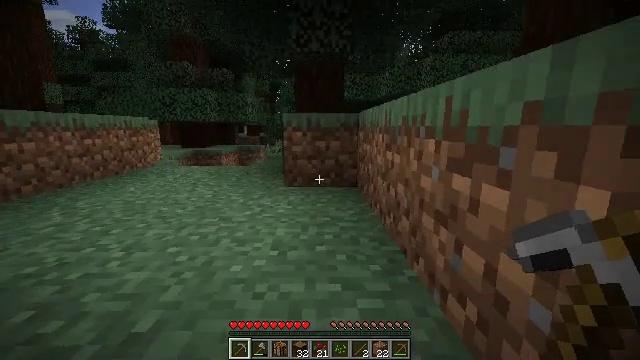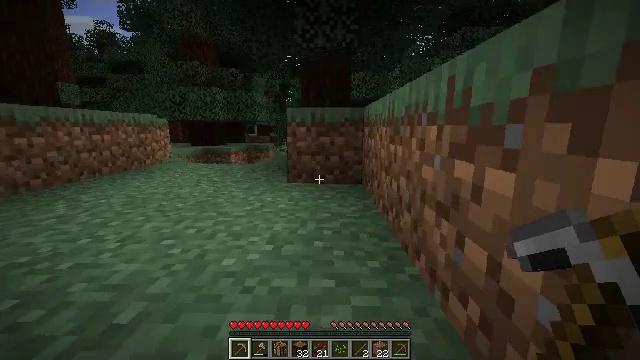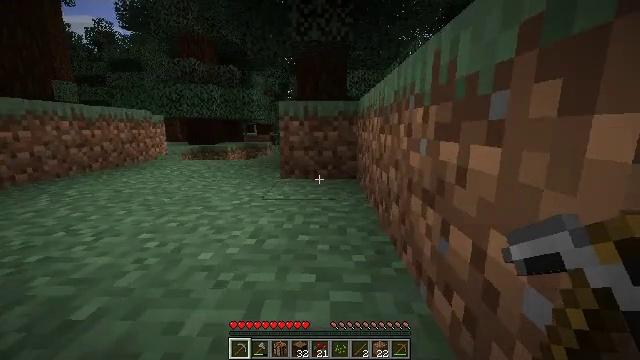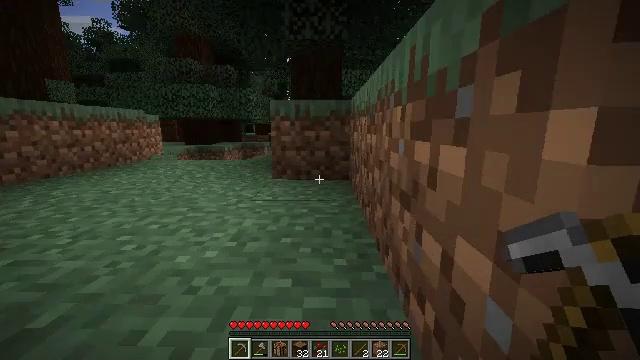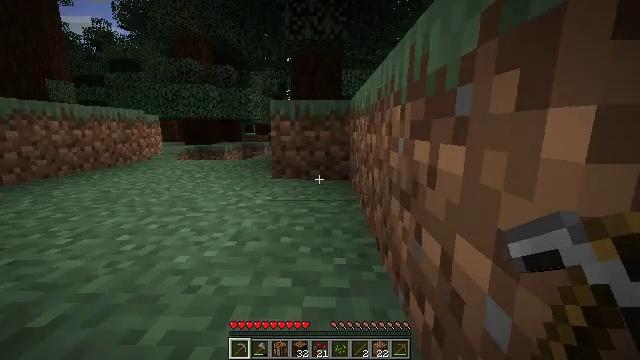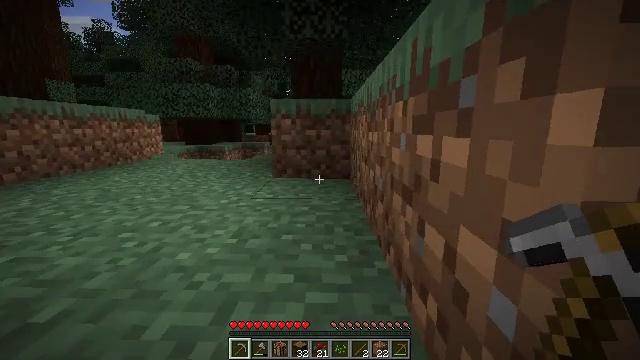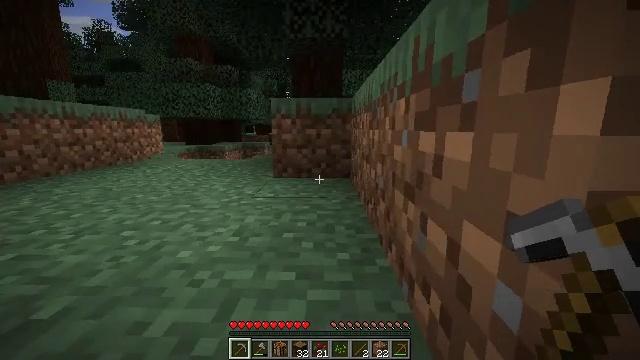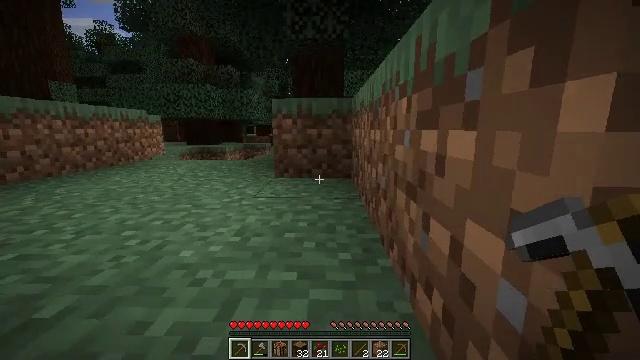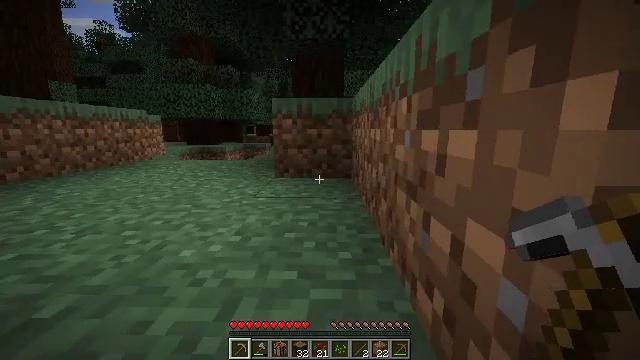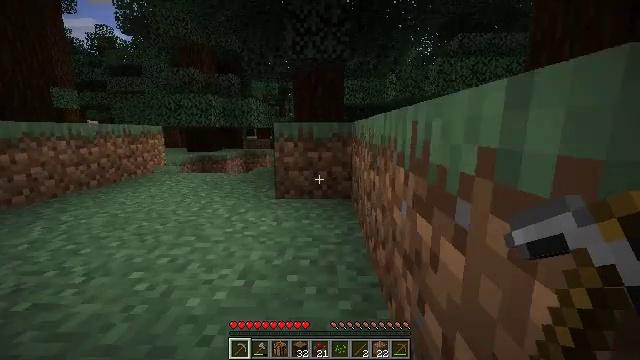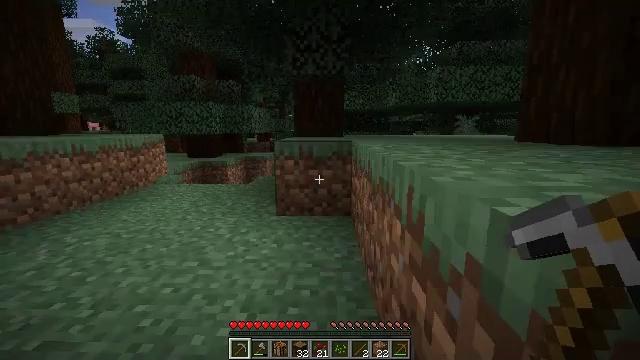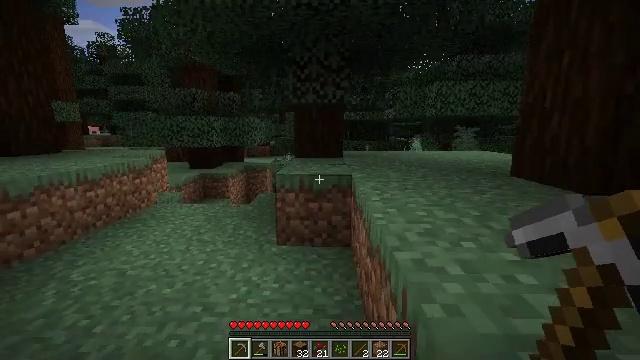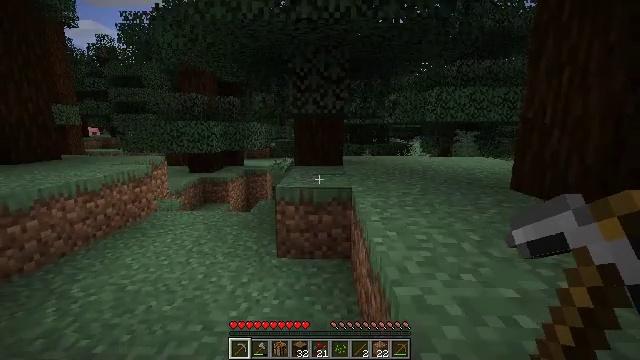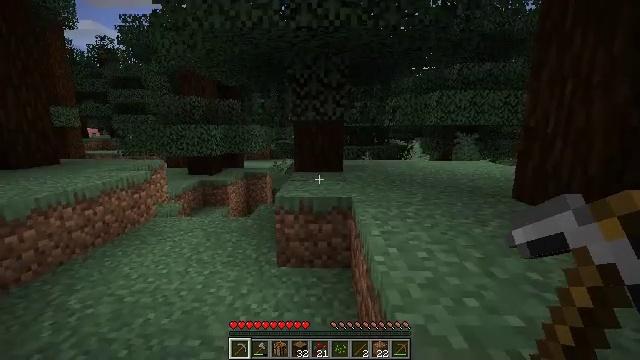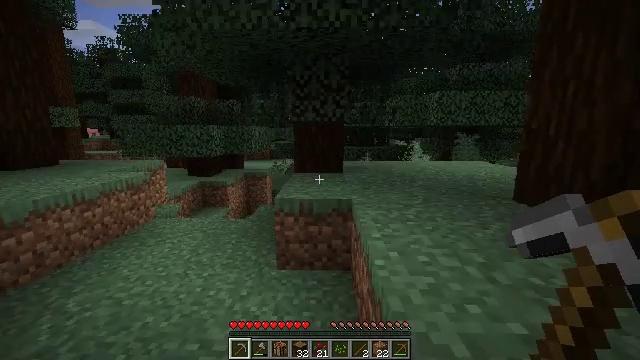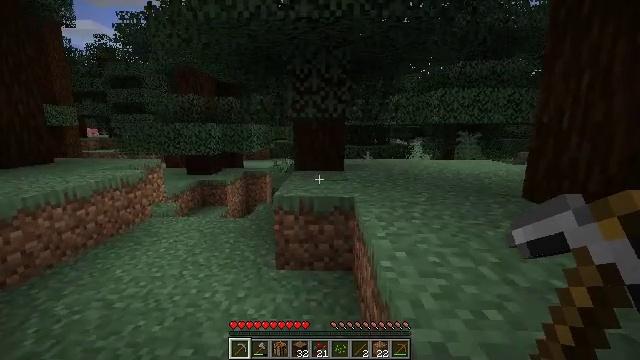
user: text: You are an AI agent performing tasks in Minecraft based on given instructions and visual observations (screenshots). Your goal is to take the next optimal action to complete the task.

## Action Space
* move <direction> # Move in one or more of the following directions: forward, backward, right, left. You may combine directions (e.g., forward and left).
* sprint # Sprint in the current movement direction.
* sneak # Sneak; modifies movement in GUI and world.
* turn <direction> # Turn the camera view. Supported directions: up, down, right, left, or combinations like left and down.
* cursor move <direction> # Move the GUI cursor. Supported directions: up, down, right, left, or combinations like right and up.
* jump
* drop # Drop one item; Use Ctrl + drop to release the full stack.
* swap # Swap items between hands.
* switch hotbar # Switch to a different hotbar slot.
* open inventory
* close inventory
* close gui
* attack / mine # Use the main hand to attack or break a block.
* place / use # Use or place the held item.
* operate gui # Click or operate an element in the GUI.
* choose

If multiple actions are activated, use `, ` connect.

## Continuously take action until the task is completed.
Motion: motion action
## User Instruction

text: Mine the sweet berry bush.
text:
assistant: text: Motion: move forward and move right, turn left, jump
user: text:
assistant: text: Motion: move forward, jump
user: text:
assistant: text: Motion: move forward, jump
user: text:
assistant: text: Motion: move forward, jump
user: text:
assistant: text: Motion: move forward, jump
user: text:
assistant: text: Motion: move forward, jump
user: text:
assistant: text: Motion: move forward, jump
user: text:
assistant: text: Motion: move forward, jump
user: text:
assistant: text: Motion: move forward, jump
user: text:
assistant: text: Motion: move forward, jump
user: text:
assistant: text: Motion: move forward, jump
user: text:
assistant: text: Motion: move forward, jump
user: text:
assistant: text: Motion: move forward, jump
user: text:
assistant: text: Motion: move forward, jump
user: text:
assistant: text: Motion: move forward and move left, jump
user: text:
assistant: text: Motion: move forward and move left
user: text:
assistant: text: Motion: move forward and move left
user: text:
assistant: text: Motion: move forward and move left
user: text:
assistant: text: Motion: move forward and move left
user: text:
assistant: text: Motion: move forward and move left, jump
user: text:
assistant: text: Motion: move forward and move left, turn down, jump
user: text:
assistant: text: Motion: move forward and move left, turn down, jump
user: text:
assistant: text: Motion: move forward and move left, jump
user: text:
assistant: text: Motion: move forward and move left
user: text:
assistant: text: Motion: move forward and move left
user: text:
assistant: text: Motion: move forward and move left, turn left and down
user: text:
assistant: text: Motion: move left, turn left
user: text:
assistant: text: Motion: move right, turn left
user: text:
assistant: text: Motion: move right
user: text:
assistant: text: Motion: move right